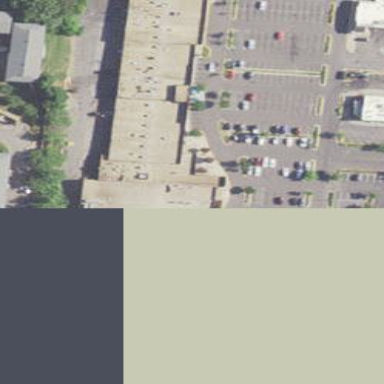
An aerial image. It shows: Retail building.